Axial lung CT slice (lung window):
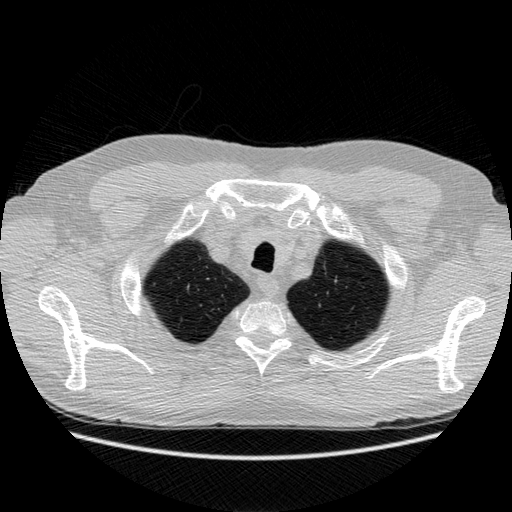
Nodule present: no